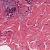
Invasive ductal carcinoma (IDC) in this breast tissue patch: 1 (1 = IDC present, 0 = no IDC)